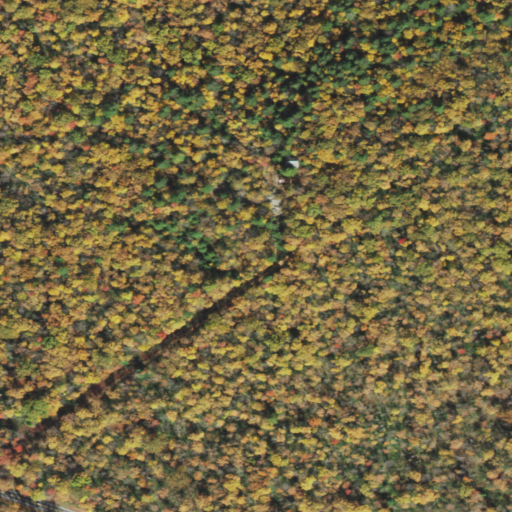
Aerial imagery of mountain in Pennsylvania named Pine Hill containing mixed forest, evergreen forest, and open development